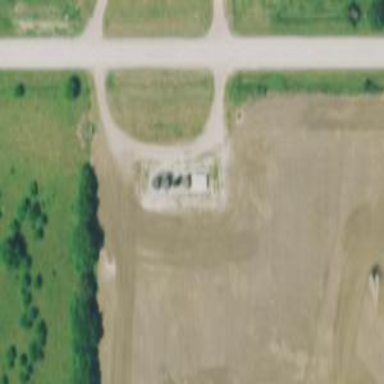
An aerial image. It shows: Storage tank that is man-made.